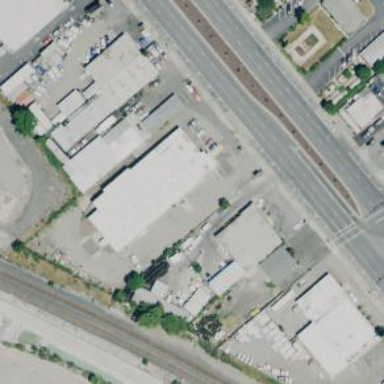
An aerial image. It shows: Hardware shop located inside building.